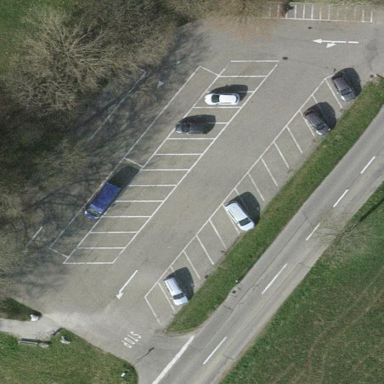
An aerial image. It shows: Parking area designed for buses as part of park and ride facility.